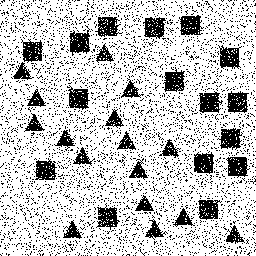
Squares: 16
Triangles: 16
Stars: 0
Total shapes: 32